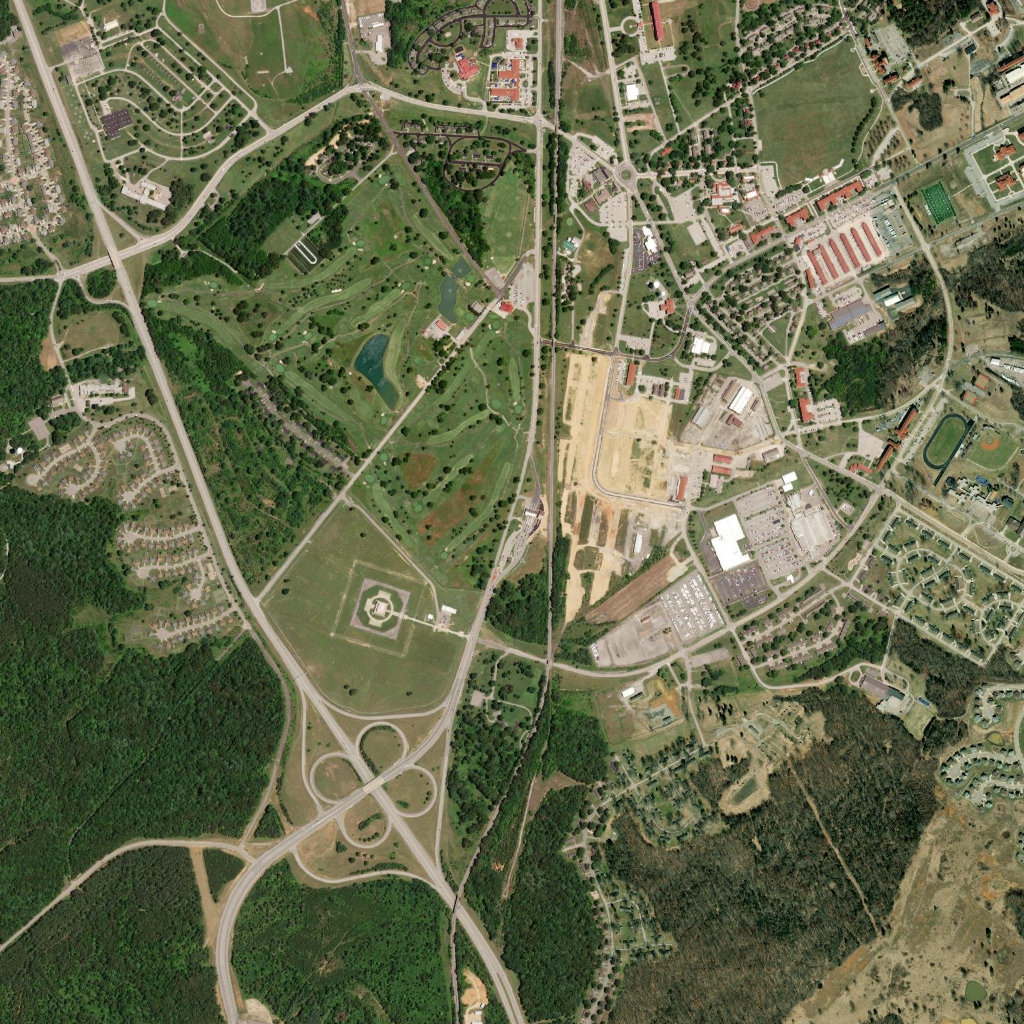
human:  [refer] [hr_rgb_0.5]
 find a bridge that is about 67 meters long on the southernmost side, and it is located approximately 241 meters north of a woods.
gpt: <box>[[35, 75, 37, 77, 0]]</box>

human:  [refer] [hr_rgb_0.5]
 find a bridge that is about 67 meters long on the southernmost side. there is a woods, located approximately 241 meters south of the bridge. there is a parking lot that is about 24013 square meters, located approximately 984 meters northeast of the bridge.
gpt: <box>[[35, 75, 37, 77, 0]]</box>

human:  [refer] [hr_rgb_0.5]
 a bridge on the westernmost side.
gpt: <box>[[10, 23, 12, 26, 0]]</box>